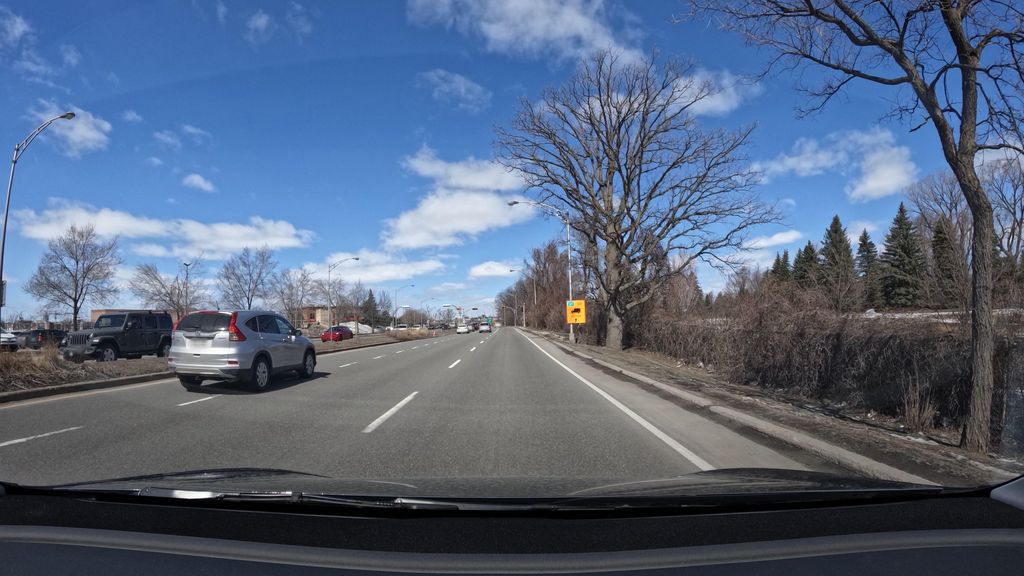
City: montreal